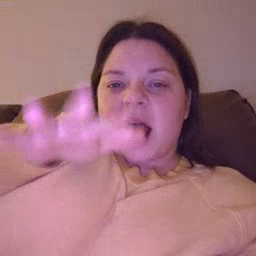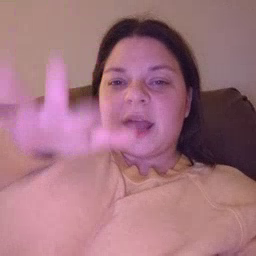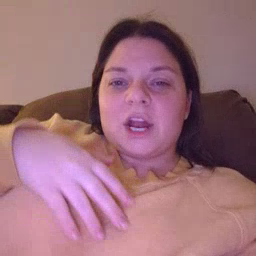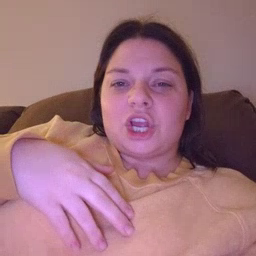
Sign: alligator